Interaction volume radius: 5 \u00c5
Interaction volume height: 10 \u00c5
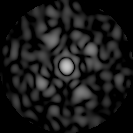
Disorder parameter: 0.8295